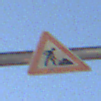
Verkehrszeichen: Arbeitsstelle
Umgebung: Outdoor, Urban
Tageszeit: MorningAfternoon
Wetter: Clear
Licht: Natural
Jahreszeit: NotSpecified
Kontrast: HighContrast